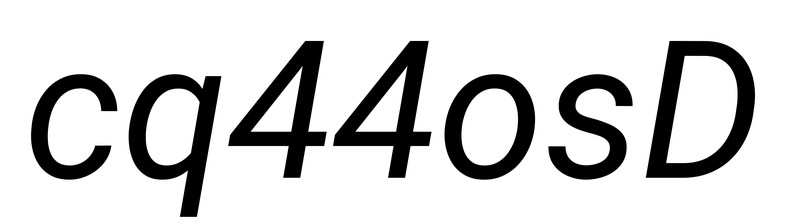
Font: Roboto-Italic_Italic